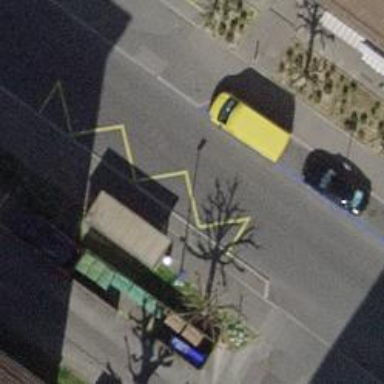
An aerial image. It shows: Bus stop with sheltered platform for public transport.